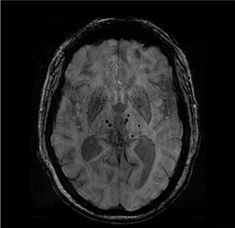
Label: notumor